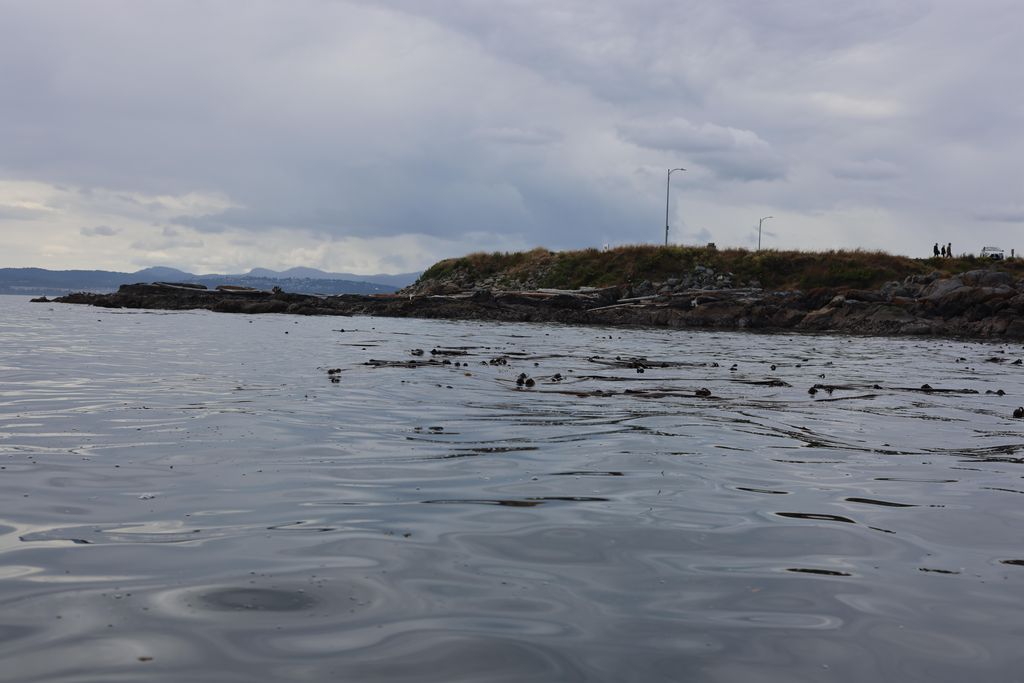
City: victoria